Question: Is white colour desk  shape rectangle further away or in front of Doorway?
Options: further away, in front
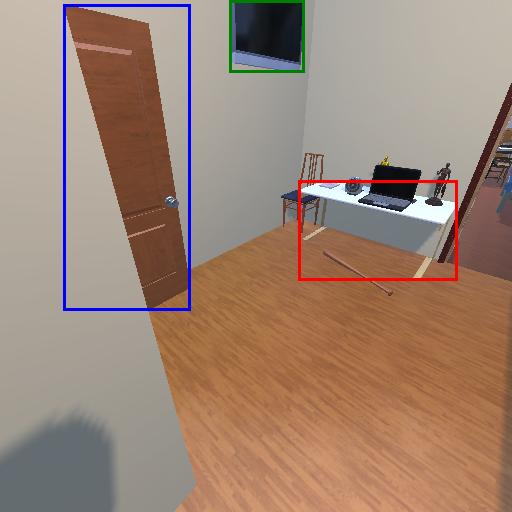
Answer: further away